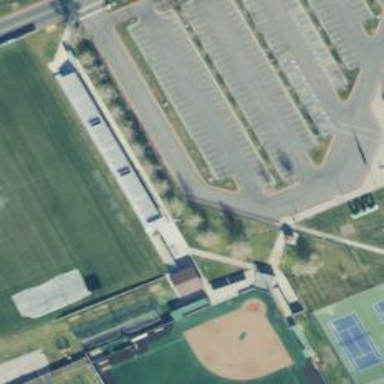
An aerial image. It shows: Bleachers on leisure land.